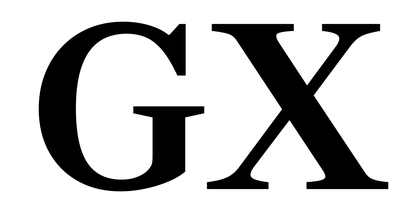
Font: LibreCaslonText_SemiBold